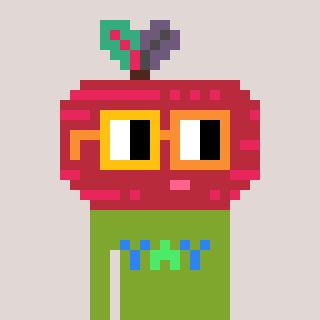
a pixel art character with square yellow and orange glasses, a beet-shaped head and a slimegreen-colored body on a warm background